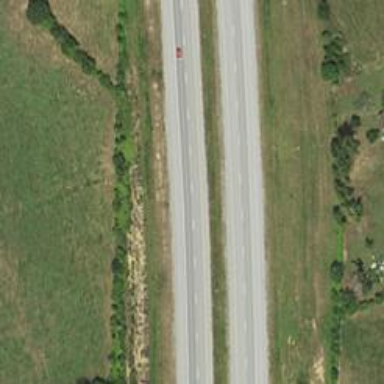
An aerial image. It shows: This image shows trunk highway that functions as expressway.